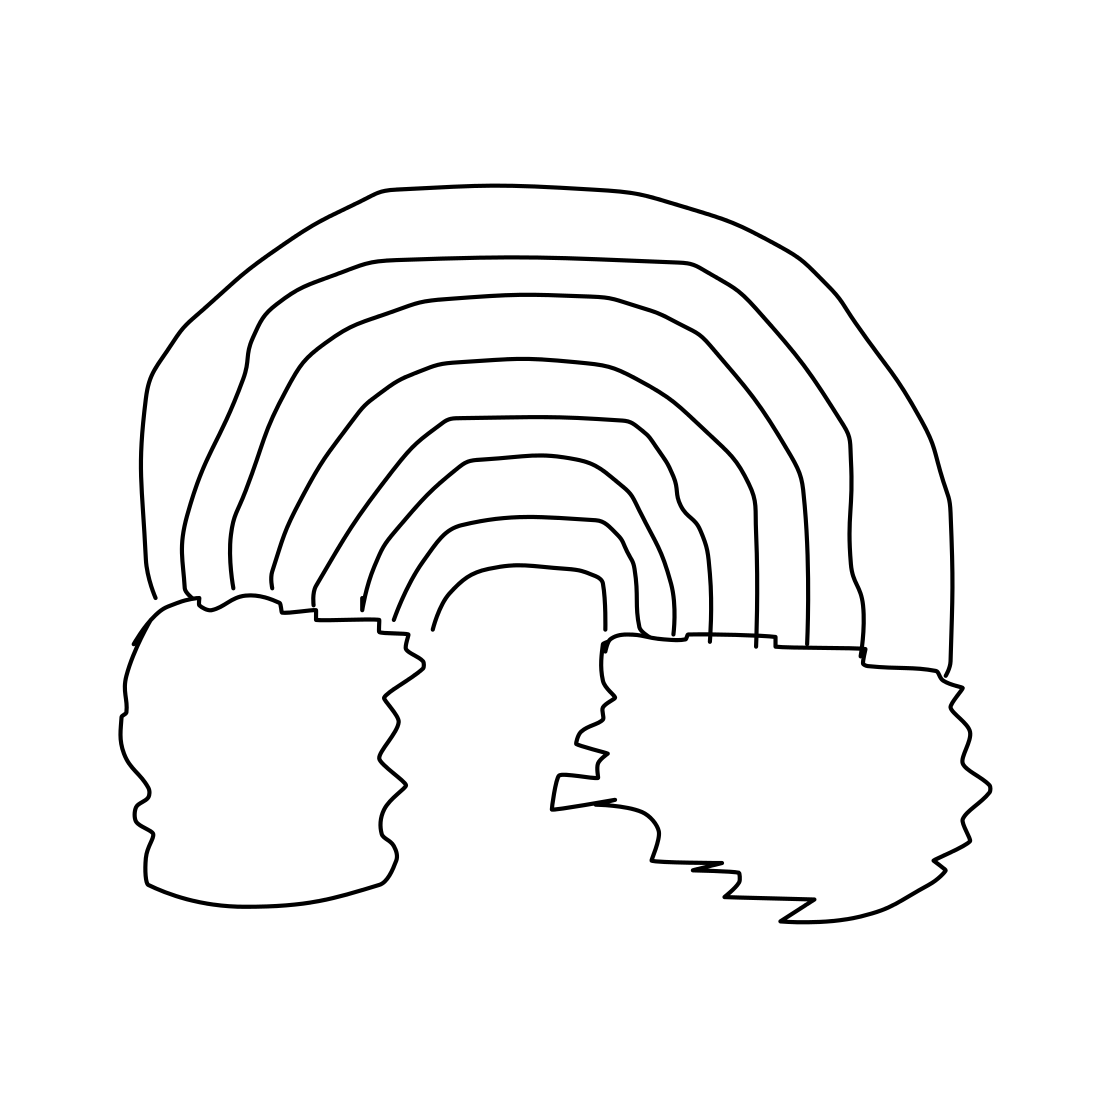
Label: rainbow